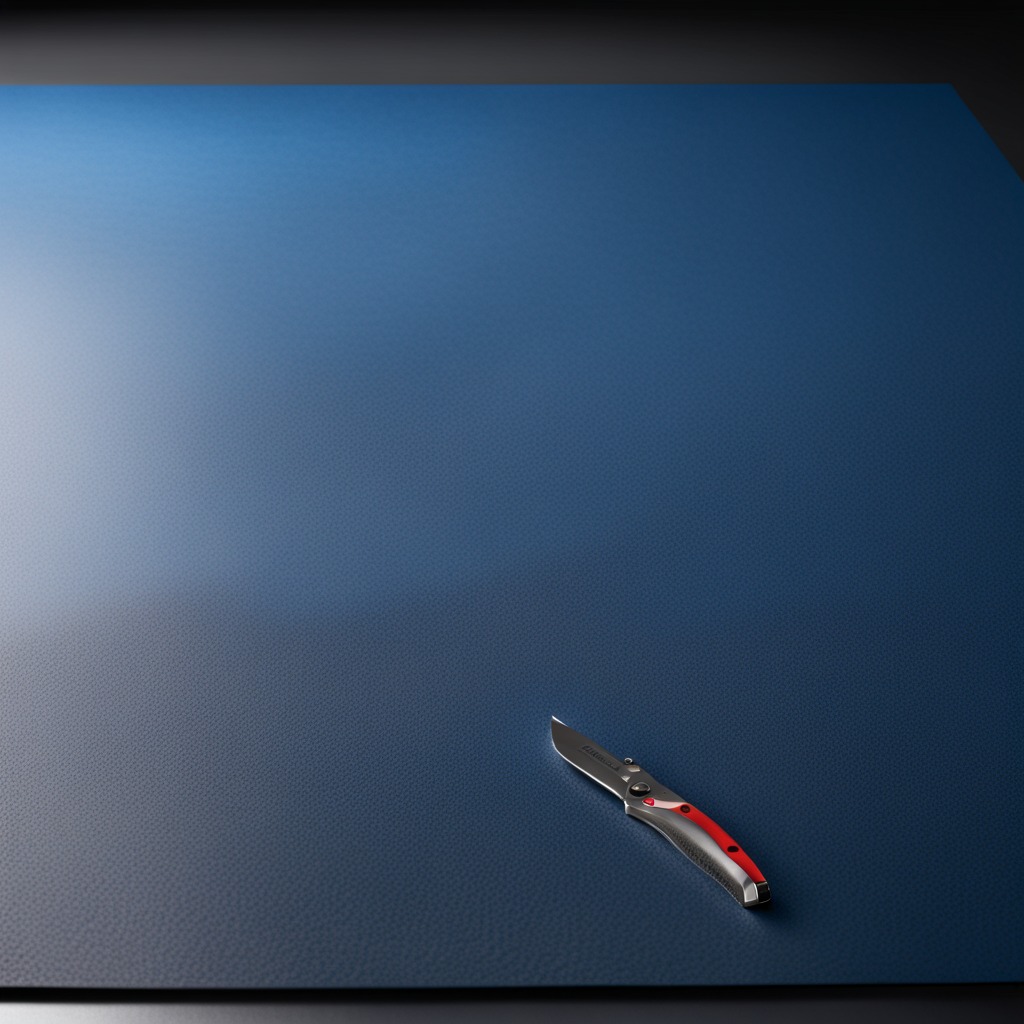
A utility knife lies on the granite tabletop.